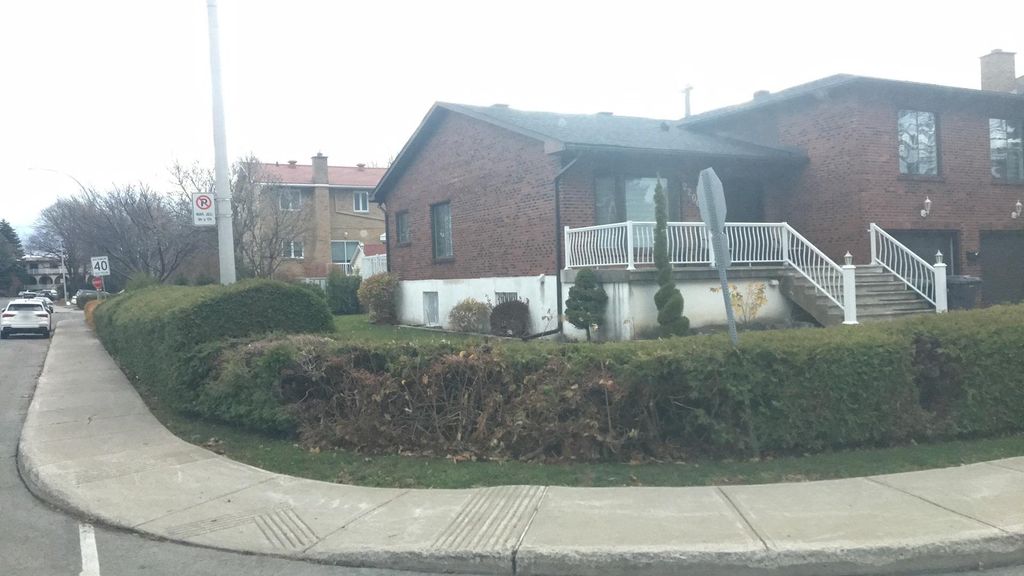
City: montreal